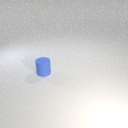
small blue rubber cylinder